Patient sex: M
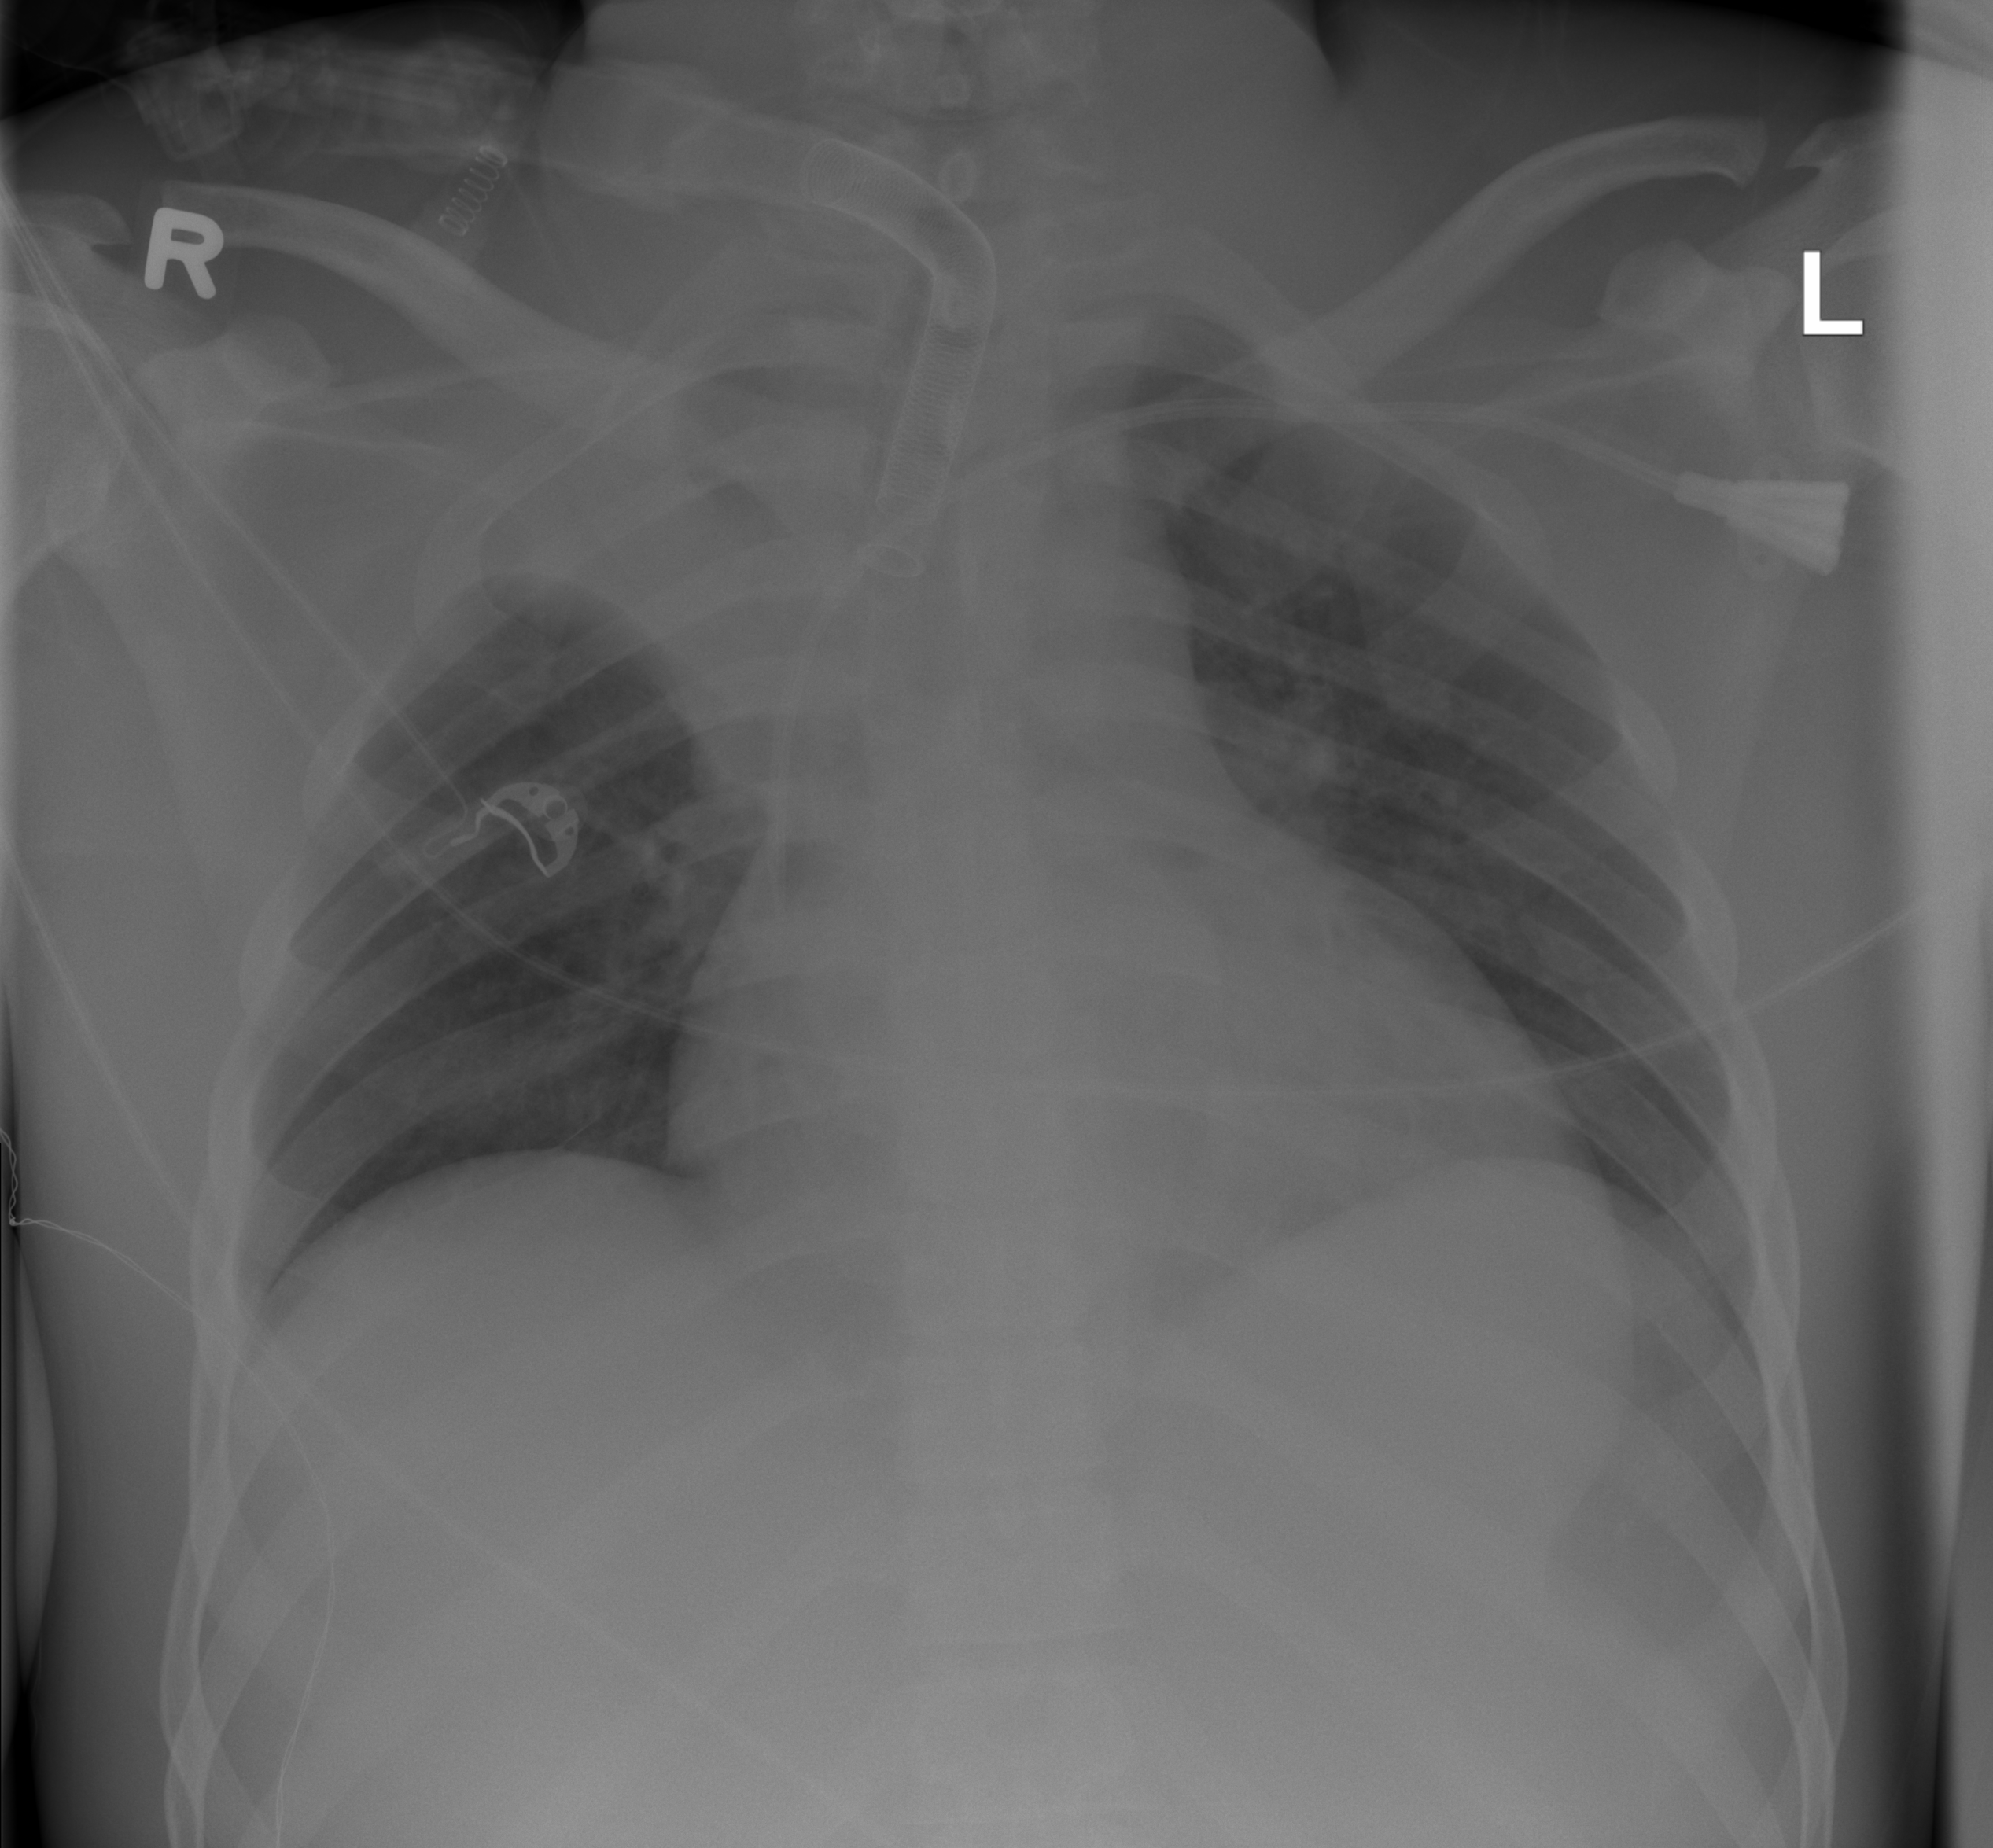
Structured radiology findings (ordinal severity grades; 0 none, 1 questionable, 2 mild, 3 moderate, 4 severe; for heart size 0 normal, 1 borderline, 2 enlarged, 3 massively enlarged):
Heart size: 2
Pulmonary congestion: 0
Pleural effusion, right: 0
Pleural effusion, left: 0
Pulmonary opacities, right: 0
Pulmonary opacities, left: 0
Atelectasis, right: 3
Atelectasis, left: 0